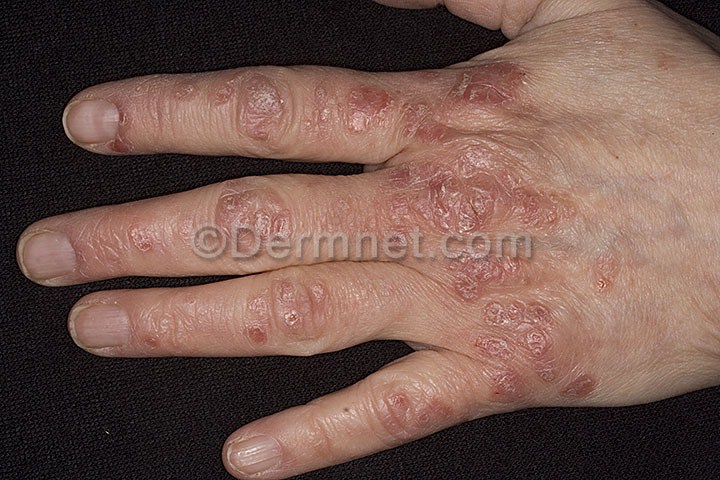
Disease: Psoriasis pictures Lichen Planus and related diseases